Question: I currently have a 'ScrollView' and inside the 'ScrollView' i have a 'UIImageView'.
I get different image sizes from my server and most images are larger than the 'bounds' of my screen.
I would like to scroll through the image if it is bigger than my screen.
Something like this....

This is what i have tried so far.
'''
let image = UIImage(named: "myImg")
let heightInPoints = image?.size.height
let heightInPixels = heightInPoints ?? 0 * image!.scale
let widthInPoints = image?.size.width
let widthInPixels = widthInPoints ?? 0 * image!.scale
self.imageView.frame = CGRect(x: 0, y: 0, width: widthInPixels, height: heightInPixels) //= image
self.imageView.image = image
scrollView.contentSize = CGSize(width: imageView.frame.width, height: imageView.frame.height)
'''
But it doesn't seem to work. Either it only scrolls vertically or horizontally or it never scrolls.
What am I doing wrong. Or is there a better approach to get this effect ?
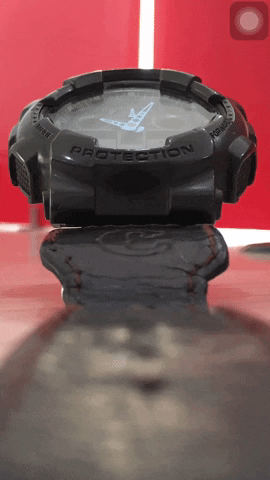
Answer: # Solution 1. Updating Frames
Firstly, make sure the views hierarchy is correctly setup (the 'imageView' is added to the 'scrollView'):
'''
scrollView.addSubview(imageView)
'''
Then I'd suggest rewriting this code as something like:
'''
let image = UIImage(named: "myImg")
imageView.image = image // setup image to imageView
imageView.frame.size = image?.size ?? .zero // setup image size or zero to imageView
scrollView.contentSize = image.size ?? .zero // setup image size or zero as a content size
'''
# Solution 2. Using constraints
There is also another solution using constraints instead of manually setting up the sizes. This takes a bit more code but doesn't require sizes recomputing when you change the image.
'''
scrollView.addSubview(imageView) // Setup the views hierarchy
imageView.translatesAutoresizingMaskIntoConstraints = false // Make sure constraints won't interfere with autoresizing mask
NSLayoutConstraint.activate(
[
imageView.leftAnchor.constraint(equalTo: scrollView.leftAnchor), // attaching to the left
imageView.topAnchor.constraint(equalTo: scrollView.topAnchor), // attaching to the top
imageView.rightAnchor.constraint(equalTo: scrollView.rightAnchor), // attaching to the right
imageView.bottomAnchor.constraint(equalTo: scrollView.bottomAnchor) // attaching to the bottom
]
)
'''
Then we replace existing image with a new one like this:
'''
imageView.image = UIImage(named: "myImg")
'''
Both approaches work for me in Playground. So, if these still won't work for you, please share more information about how you set up the hierarchy and additional parameters of the scroll view.